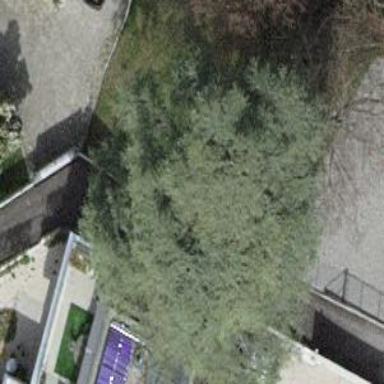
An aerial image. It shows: Needle-leaved tree in its natural environment.